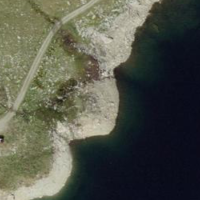
EUNIS habitat code: 14
Species observed at this site:
Sempervivum montanum